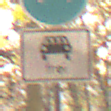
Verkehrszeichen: MehrfachbesetzePersonenkraftwagenFrei
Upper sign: Busssonderstreifen
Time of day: MorningAfternoon
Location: Outdoor (Nature)
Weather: Overcast
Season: Autumn
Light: Natural